Question: I try to add a new cell in my UIcollectionView but it doesn't work.
In fact I send a post request to my API, I wait for the response, when I get the response, I put de JSON content into an NSDictionnary.
My CellForItemAtIndexPath Datasource method loads cell content from an array called "formationsData", so when I get the response, I add my NSDictionnary into this array.
In numberOfItemAtIndexPath I return something like : [self.formationData count].
Here is my code when I post my request :
'''
NSDictionary * response = [responseJSON valueForKey:@"formation"];
[(NSMutableArray *)_formationsView.carousel.formationsData addObject:response];
[_formationsView.carousel insertItemsAtIndexPaths:@[[NSIndexPath indexPathForItem: _lastRowIndex-1 inSection:0]]]; //insert at index : last row - 1
//[_formationsView.carousel reloadData]
'''
Before I was using reloadData but my app crash when I do that.
My problem :

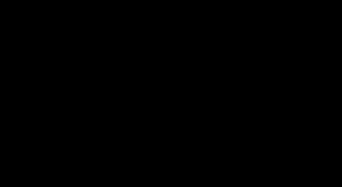
Answer: > Before I was using reloadData but my app crash when I do that.
Then that's the problem you need to solve. Just adding an item to the array you use to populate the collection view isn't enough to make a cell appear. The collection view doesn't have any idea where the data source gets its data; when there's a change to the data, you need to call '-reloadData' or similar.
If '-reloadData' causes a crash, then you need to figure out why and fix it.